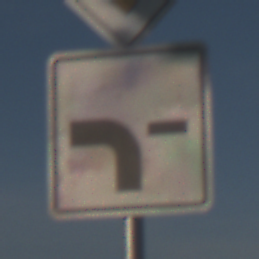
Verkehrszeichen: VerlaufVorfahrtsstrasse6
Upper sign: Vorfahrtsstrasse
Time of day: MorningAfternoon
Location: Outdoor (Nature)
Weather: Clear
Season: Winter
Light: Natural